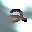
Label: 2